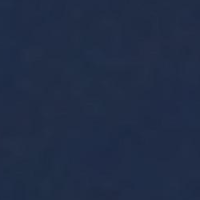
EUNIS habitat code: 14
Species observed at this site:
Ajuga reptans